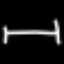
Label: bed